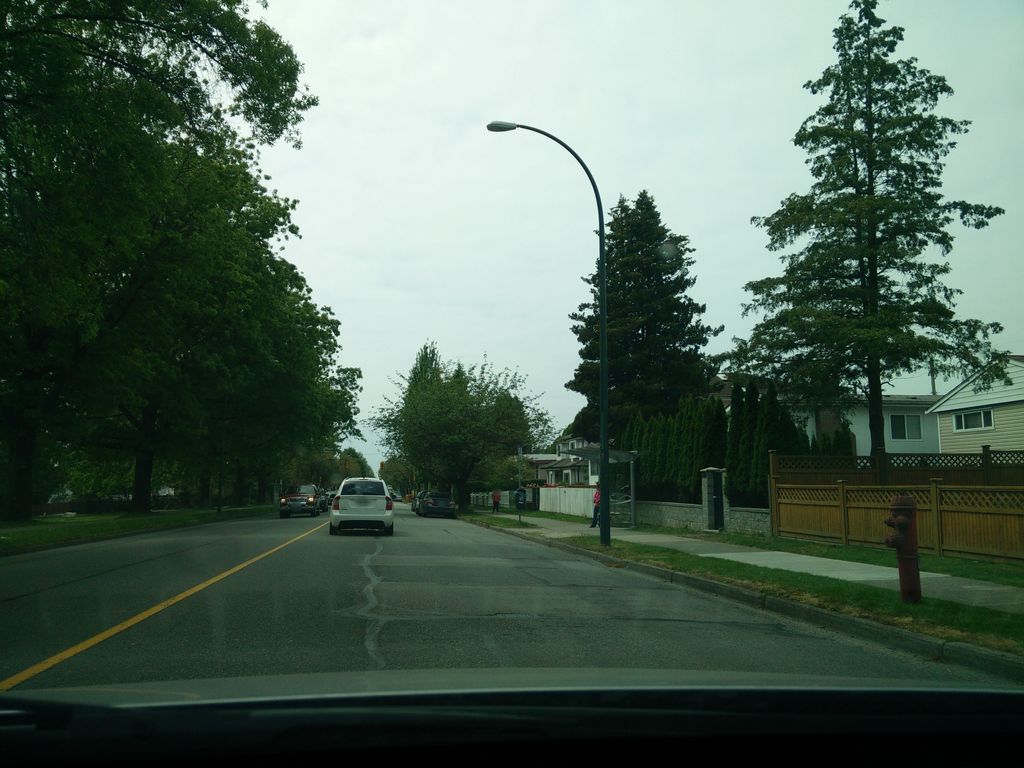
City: vancouver